Question: I have an image shown below:

I want to rotate this handle when user slides it down. What would be the best way to do this? Whether to run a strip of images when user slides or something else?
Any code example would be appreciated...
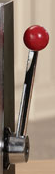
Answer: Please Use Code from below link, may be it will solve your problem
<URL>